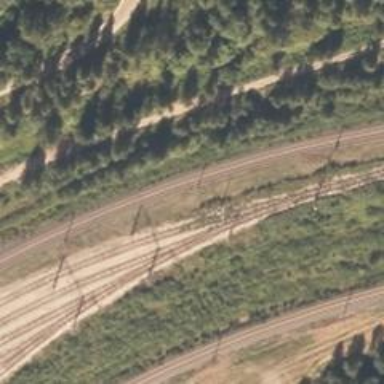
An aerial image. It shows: Continuous rail railway with electrified contact line.